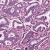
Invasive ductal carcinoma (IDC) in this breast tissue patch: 1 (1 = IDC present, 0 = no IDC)